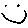
Label: smiley face